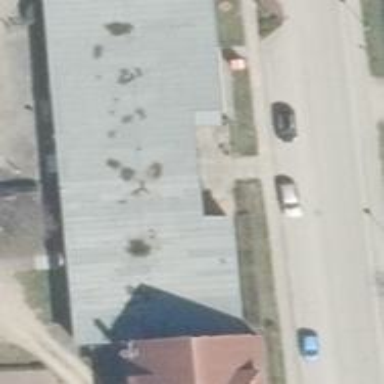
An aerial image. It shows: Commercial building.